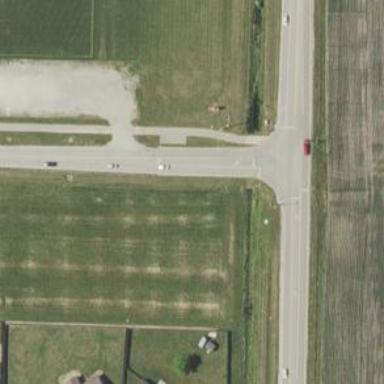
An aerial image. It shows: Tertiary road with asphalt surface and sidewalk on the left.